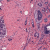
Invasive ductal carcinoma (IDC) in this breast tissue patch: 0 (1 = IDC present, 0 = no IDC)